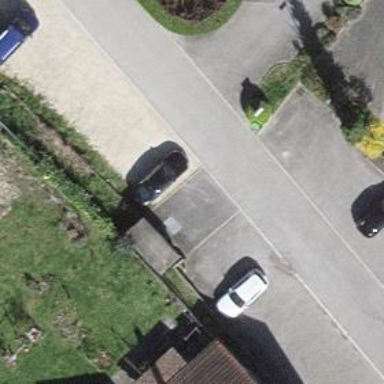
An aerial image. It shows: Street-side parking area.